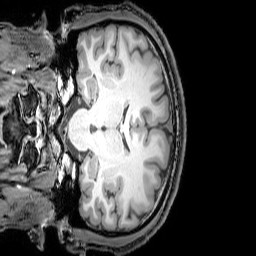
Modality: T1w
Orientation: coronal
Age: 25
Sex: male
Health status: healthy
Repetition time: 0.081 s
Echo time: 0.037 s